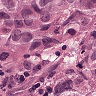
Metastatic tissue present: yes